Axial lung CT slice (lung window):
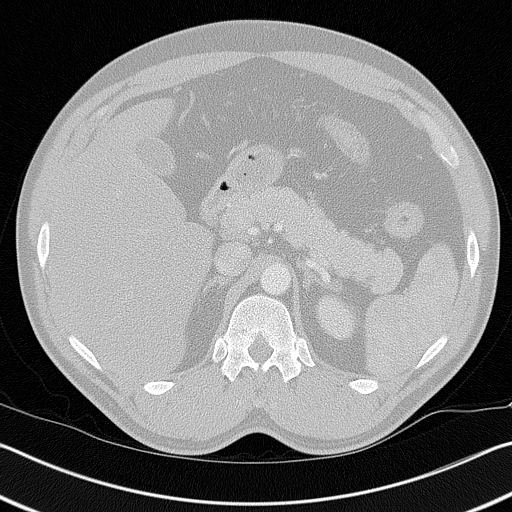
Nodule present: no